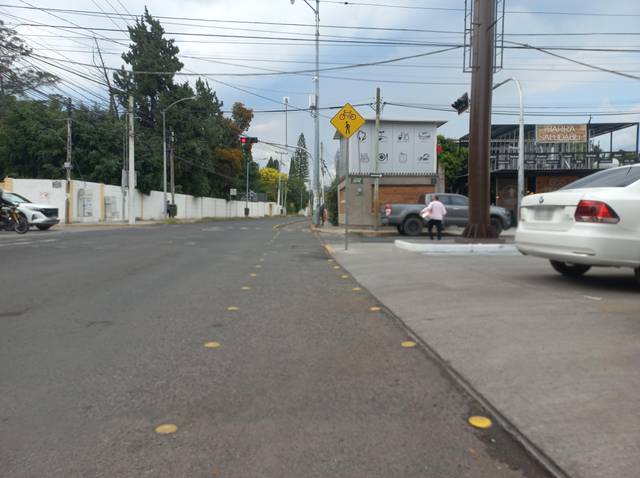
Region: Mexico
Coordinates: 20.598, -100.381